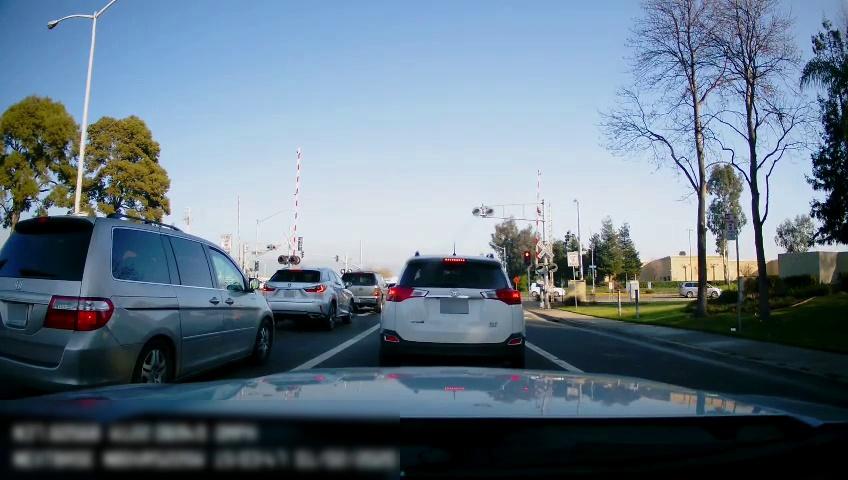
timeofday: Day
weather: Sunny
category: Drivable Space
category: Drivable Space
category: Vehicles | SUV
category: Vehicles | SUV
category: Vehicles | SUV
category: Vehicles | SUV
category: Vehicles | Van
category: Vehicles | SUV
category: Lanes | Current Lane
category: Lanes | Current Lane
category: Traffic | Signs
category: Traffic | Lights
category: Traffic | Lights
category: Traffic | Lights
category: Traffic | Lights
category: Traffic | Signs
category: Traffic | Lights
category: Traffic | Signs